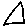
Label: triangle